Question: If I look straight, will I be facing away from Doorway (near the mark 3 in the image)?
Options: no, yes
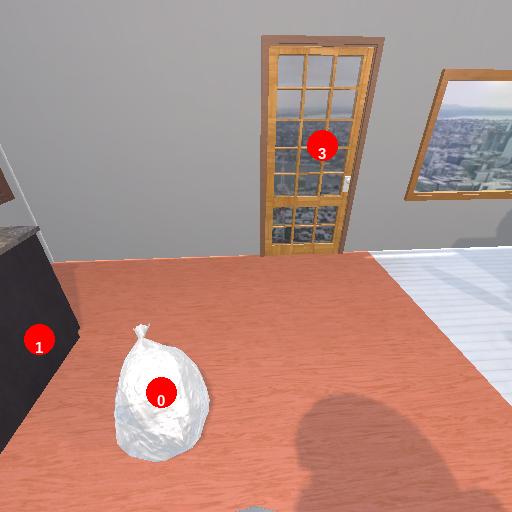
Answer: no